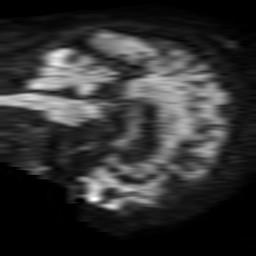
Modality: TRACE
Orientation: sagittal
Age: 73
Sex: male
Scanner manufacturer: philips
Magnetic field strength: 1.5 T
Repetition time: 3.397 s
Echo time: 0.06899 s